Question: I have been using jfeinstein's <URL>. I am currently trying to find if a certain fragment is visible to the user. I first tried:
'''
if(mainfrag.isVisible()){
Log.d("Frag","Main is visible");
}else{
Log.d("Frag","Main is NOT visible");
}
'''
Which always printed that the fragment was NOT visible. I then tried:
'''
android.support.v4.app.FragmentManager fragmentManager = getActivity().getSupportFragmentManager();
Log.d("Frag","CurFrag: "+fragmentManager.findFragmentById(R.id.content_frame).toString());
MainFragment mf = new MainFragment();
if(fragmentManager.findFragmentById(R.id.content_frame) == mf){
Log.d("Frag","This is Main");
}else{
Log.d("Frag","This is NOT Main :(");
}
'''
This prints

So I know that the 'findFragmentById' will tell me the current fragment but I don't know how I can logically compare it so I can do things only if it is visible.
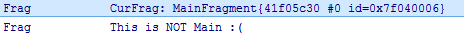
Answer: I have never dived into the details of SlidingMenu and couldn't tell you what's wrong in the first problem.
But in your second problem, you are comparing two different objects.
'''
MainFragment mf = new MainFragment();
fragmentManager.findFragmentById(R.id.content_frame) == mf
'''
Here you create a new MainFragment, and try to compare it with a old instance. It can never be true. When comparing Objects, the address are compared. It will only return true if they are the same objects.
If you just want to check the class of object, use the following code:
'''
Fragment f = fragmentManager.findFragmentById(R.id.content_frame);
if(f instanceof MainFragment)
// code here.
'''